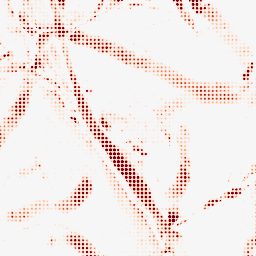
Category: morphological
Decomposition family: morphological_diamond
Decomposition parameters: operation: opening
radius: 15
Upsampling method: sinc_hamming
Upsampling parameters: scale: 8
kernel_size: 4
Upsampling scale: 8